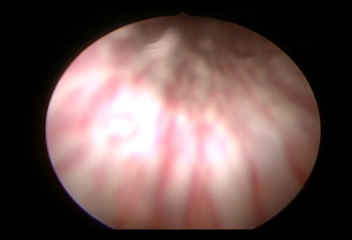
Modality: WLC
Class: Normal mucosa
Bladder cancer association: No